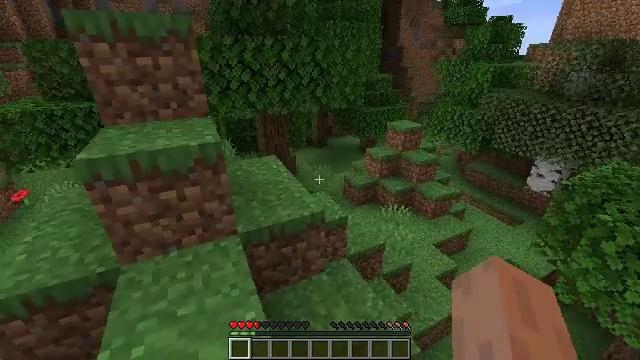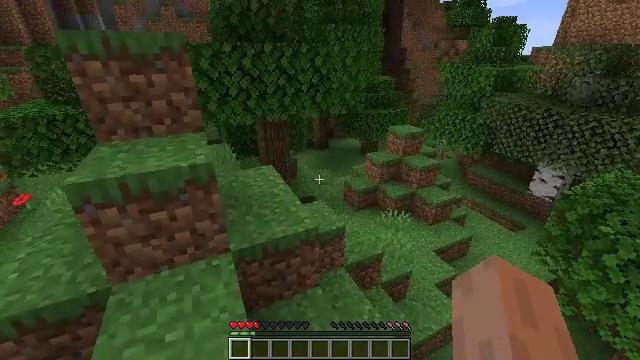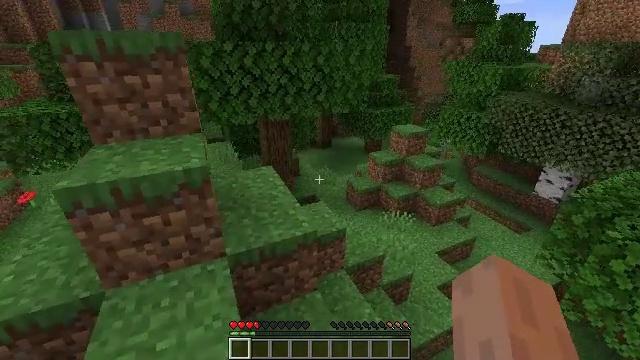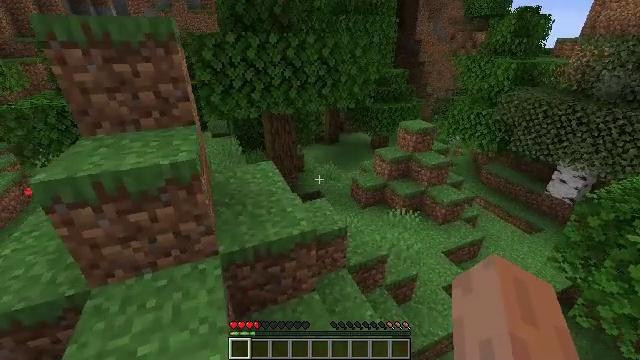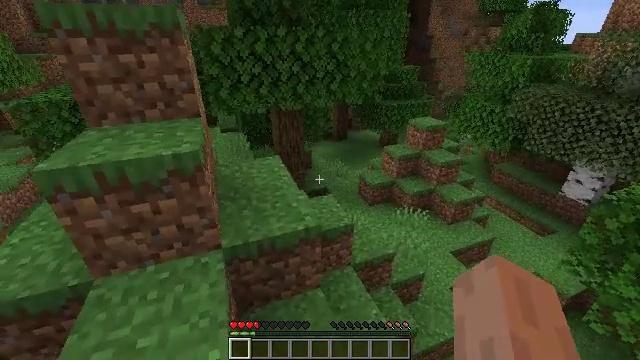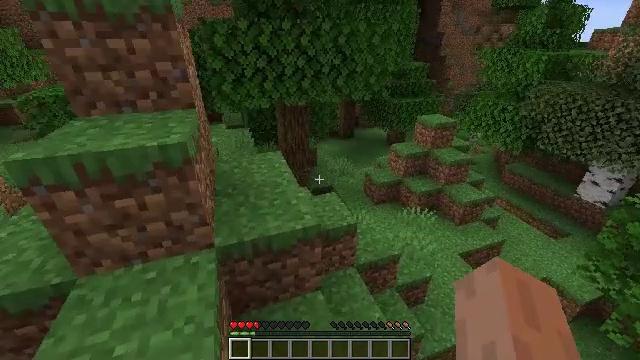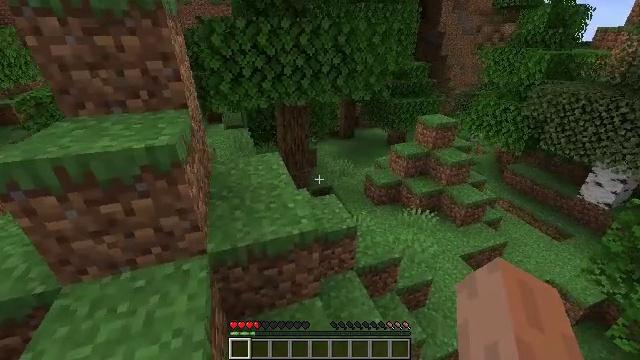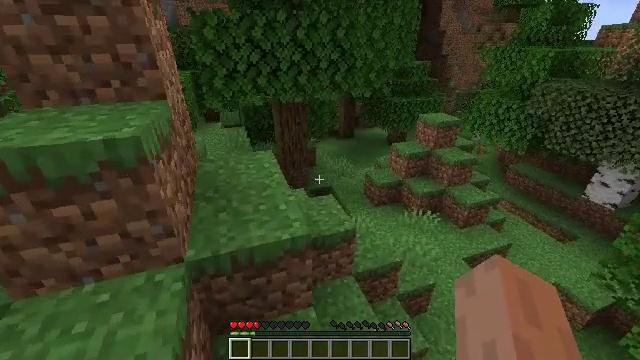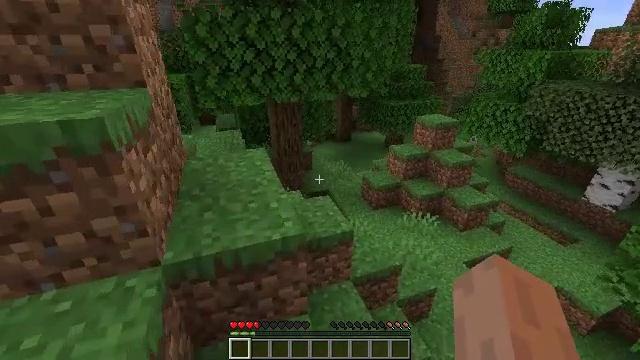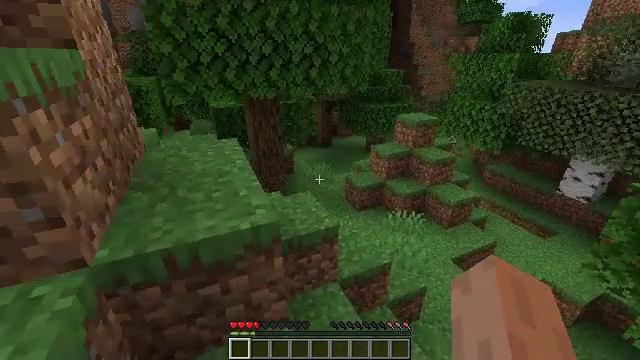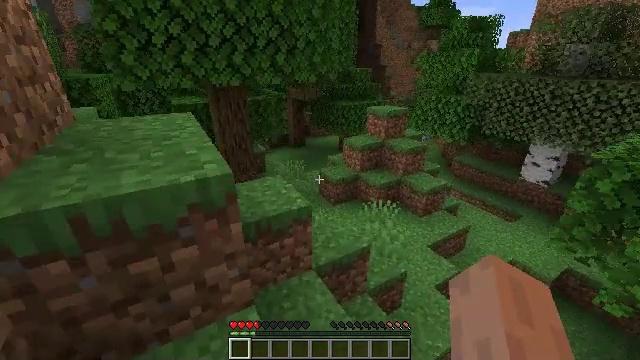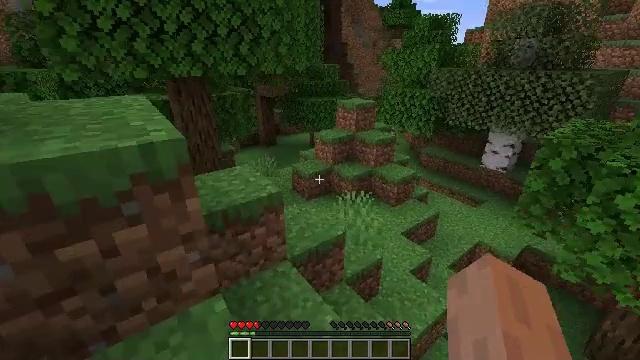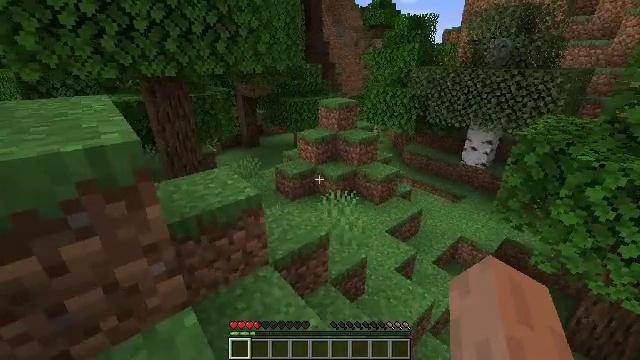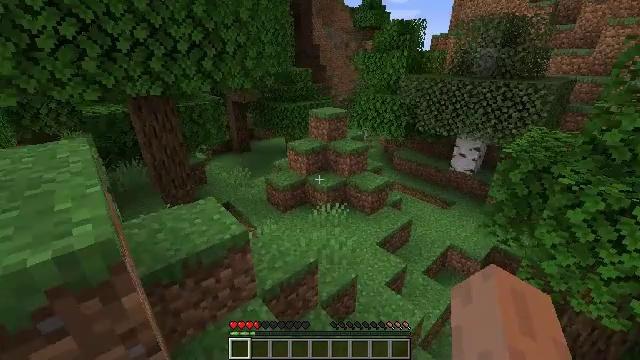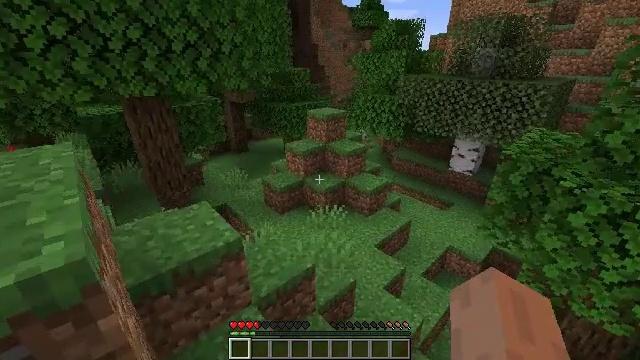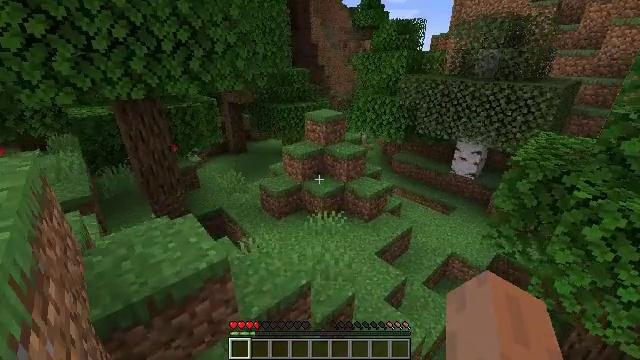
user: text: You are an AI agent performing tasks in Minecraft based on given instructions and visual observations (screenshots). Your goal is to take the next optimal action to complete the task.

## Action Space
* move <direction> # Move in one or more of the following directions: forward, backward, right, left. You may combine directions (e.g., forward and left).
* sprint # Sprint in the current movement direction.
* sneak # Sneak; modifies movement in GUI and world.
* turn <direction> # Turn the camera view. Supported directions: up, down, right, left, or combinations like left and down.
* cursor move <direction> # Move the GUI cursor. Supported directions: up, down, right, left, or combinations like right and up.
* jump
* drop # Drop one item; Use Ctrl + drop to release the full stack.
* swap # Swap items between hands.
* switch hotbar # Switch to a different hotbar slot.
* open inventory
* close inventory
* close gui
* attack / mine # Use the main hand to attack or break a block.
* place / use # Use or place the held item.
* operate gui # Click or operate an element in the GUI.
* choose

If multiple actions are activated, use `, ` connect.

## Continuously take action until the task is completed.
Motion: motion action
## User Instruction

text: Break the birch leaves block.
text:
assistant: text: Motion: move forward, sprint, jump
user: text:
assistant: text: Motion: move forward, sprint, jump
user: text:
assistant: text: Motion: move forward, sprint, turn left, jump
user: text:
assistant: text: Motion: move forward, sprint, turn left
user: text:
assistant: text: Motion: move forward, sprint, turn left
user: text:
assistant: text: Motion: move forward, sprint
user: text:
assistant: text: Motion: move forward, sprint
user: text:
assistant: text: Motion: move forward, sprint, turn up
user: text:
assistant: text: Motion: move forward, sprint, turn right and up
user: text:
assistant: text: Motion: move forward, sprint, turn right and up
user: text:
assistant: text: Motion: move forward, sprint, turn right
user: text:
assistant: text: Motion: move forward, sprint, turn right
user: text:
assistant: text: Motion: move forward, sprint, turn right
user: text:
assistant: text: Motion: move forward, sprint
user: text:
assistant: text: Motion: move forward, sprint
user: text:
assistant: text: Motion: move forward, sprint
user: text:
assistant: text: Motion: move forward, sprint
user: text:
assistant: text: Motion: move forward, sprint
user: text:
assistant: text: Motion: move forward, sprint
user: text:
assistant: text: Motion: move forward, sprint
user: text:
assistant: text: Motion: move forward, sprint
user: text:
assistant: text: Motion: move forward, sprint
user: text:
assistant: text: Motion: move forward, sprint
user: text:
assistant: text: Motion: move forward, sprint
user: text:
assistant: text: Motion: move forward, sprint
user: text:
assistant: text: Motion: move forward, sprint, turn left
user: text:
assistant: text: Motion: move forward, sprint, turn left
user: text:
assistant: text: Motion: move forward, sprint, turn left
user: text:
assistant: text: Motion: move forward, sprint, turn left
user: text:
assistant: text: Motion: move forward, sprint, turn left